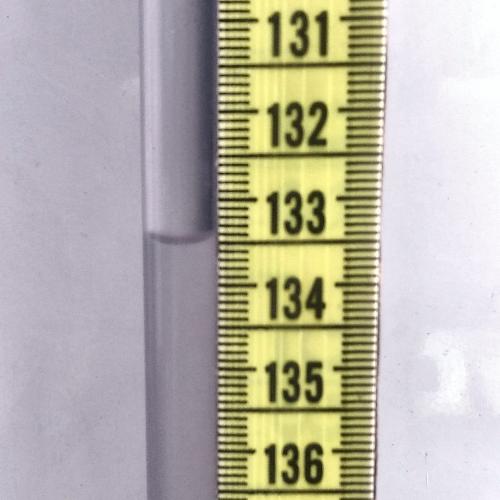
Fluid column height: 133.5 cm